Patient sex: M
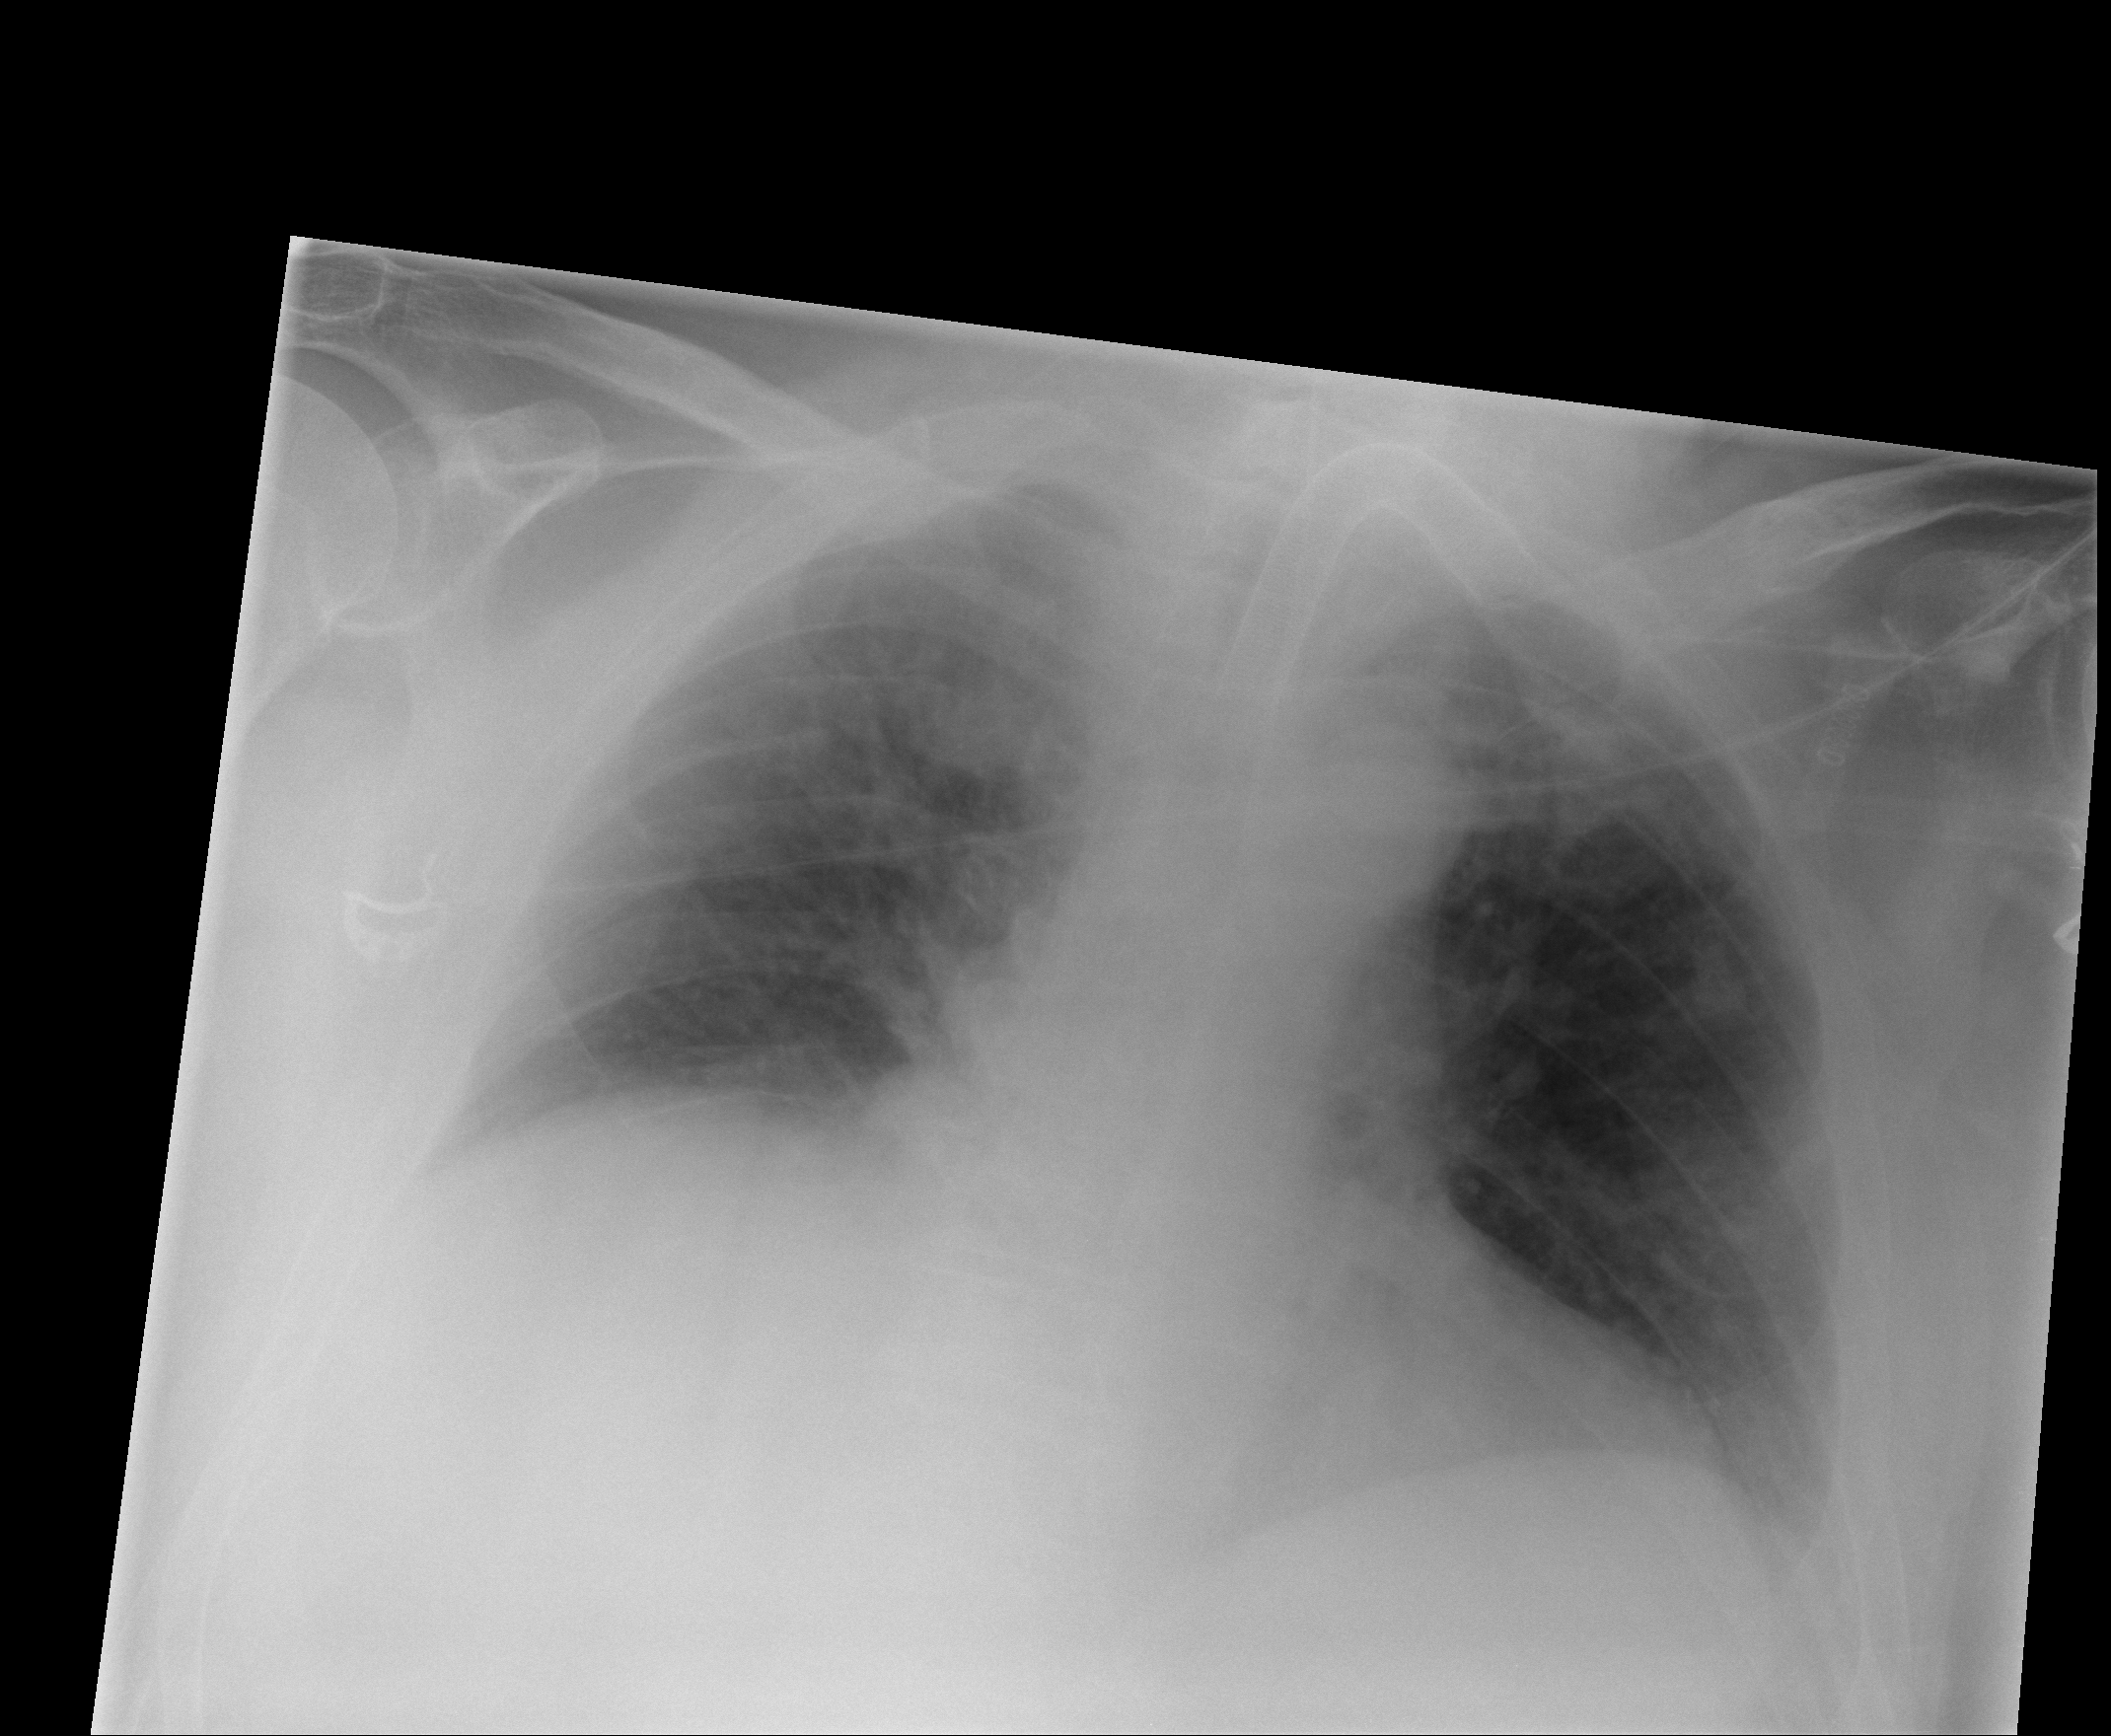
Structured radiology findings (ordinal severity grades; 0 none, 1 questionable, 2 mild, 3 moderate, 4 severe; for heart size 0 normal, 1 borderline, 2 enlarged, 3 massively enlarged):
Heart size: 1
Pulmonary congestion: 2
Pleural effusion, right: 2
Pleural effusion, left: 0
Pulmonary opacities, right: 3
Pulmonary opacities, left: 2
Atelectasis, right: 2
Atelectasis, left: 2